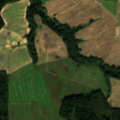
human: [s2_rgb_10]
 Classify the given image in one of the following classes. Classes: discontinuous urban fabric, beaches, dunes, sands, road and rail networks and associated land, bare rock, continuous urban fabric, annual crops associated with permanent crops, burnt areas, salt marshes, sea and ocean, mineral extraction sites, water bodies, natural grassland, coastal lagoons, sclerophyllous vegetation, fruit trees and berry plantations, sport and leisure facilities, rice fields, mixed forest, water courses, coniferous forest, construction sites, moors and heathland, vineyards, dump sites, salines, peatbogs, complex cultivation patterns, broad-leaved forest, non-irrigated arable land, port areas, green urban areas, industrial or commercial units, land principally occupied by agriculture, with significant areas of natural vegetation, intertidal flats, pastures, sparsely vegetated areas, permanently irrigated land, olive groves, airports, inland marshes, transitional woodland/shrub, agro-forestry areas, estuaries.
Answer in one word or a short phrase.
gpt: non-irrigated arable land, broad-leaved forest, coniferous forest, transitional woodland/shrub